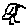
Label: bird